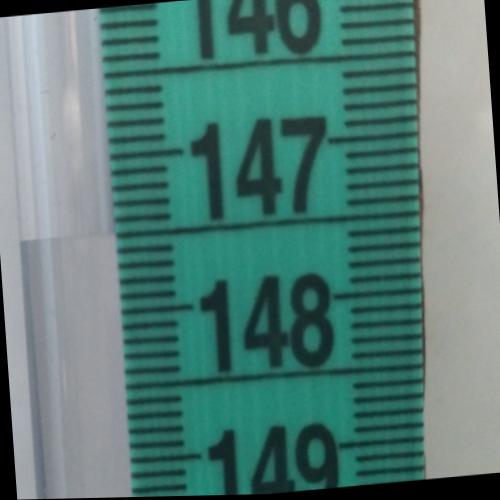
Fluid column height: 147.5 cm